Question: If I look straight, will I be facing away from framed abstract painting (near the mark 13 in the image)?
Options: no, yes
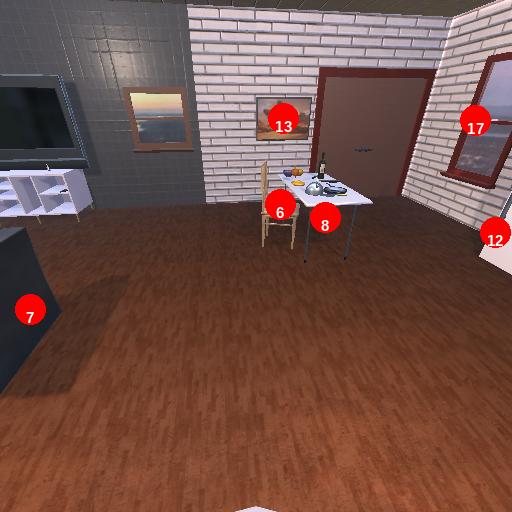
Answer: no